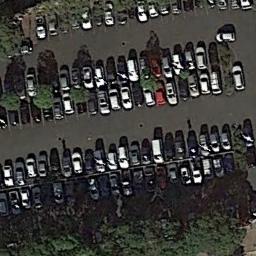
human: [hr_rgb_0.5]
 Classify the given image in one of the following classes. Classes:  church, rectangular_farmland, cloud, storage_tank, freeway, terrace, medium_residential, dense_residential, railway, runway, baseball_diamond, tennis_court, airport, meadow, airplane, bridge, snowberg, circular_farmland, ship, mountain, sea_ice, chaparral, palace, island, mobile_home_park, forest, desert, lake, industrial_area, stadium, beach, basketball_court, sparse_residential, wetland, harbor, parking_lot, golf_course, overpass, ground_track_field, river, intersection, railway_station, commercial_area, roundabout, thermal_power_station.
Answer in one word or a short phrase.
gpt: parking_lot